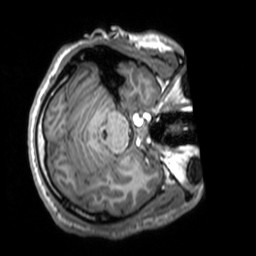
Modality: T1w
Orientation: axial
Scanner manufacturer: siemens
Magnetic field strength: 3 T
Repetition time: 1.7 s
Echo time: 0.00239 s